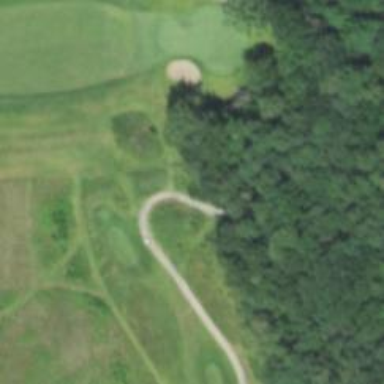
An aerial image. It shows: Path for both road and golf.